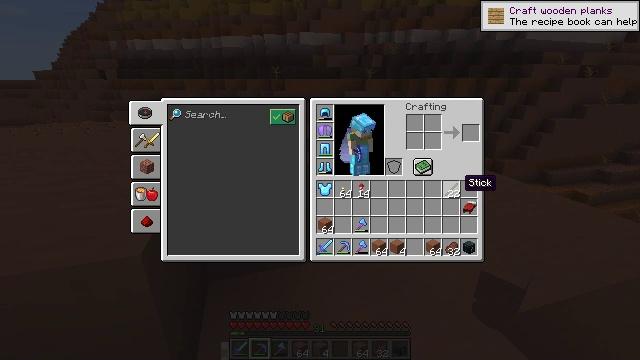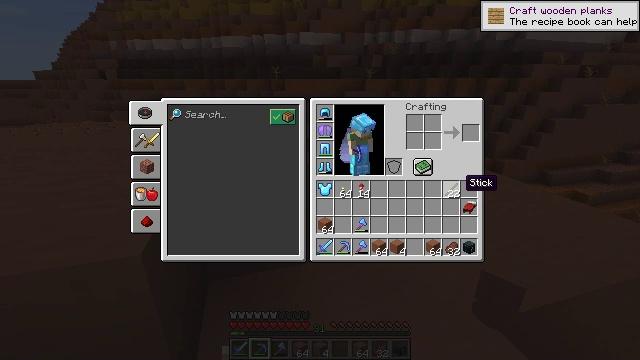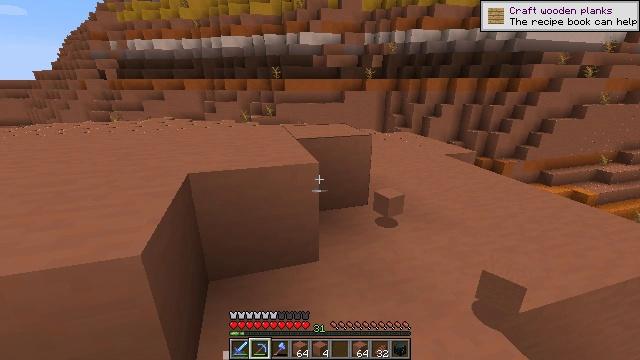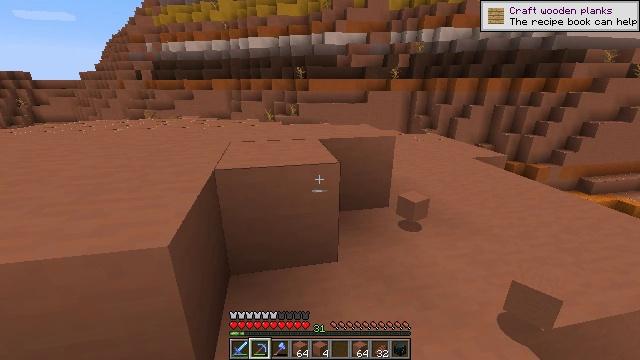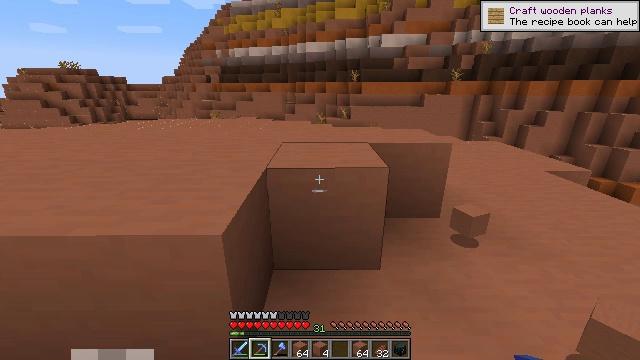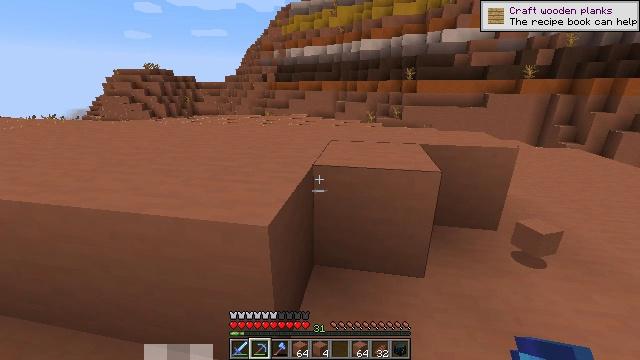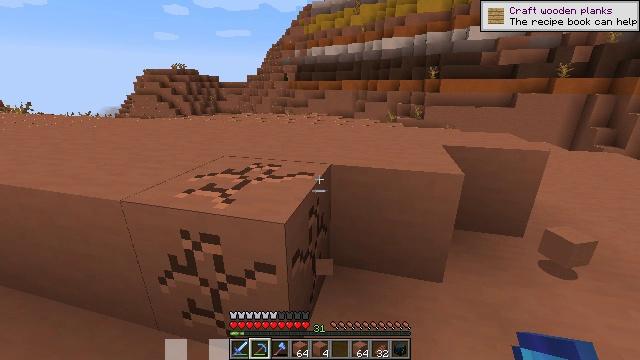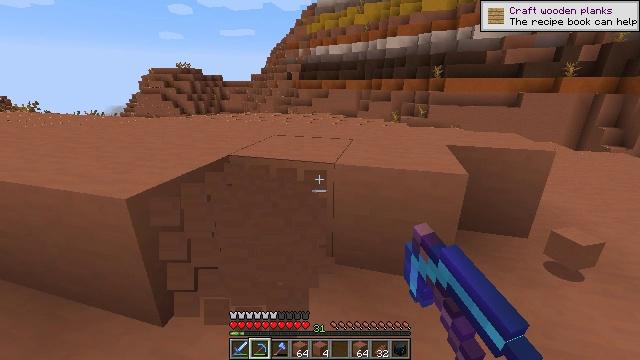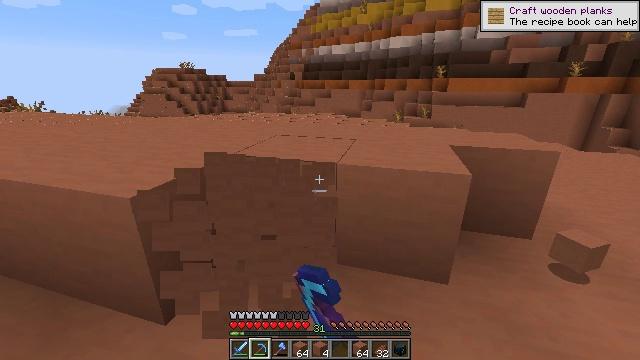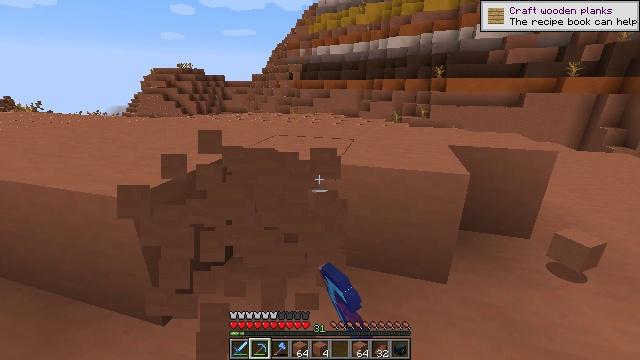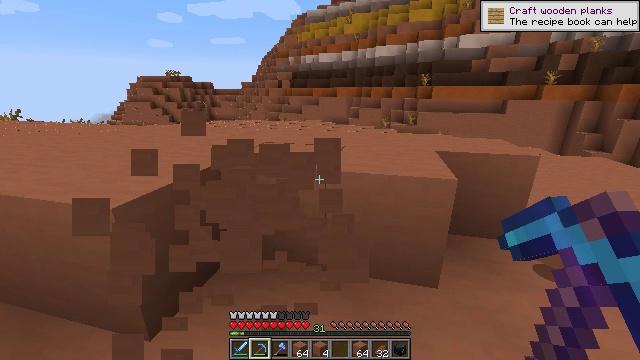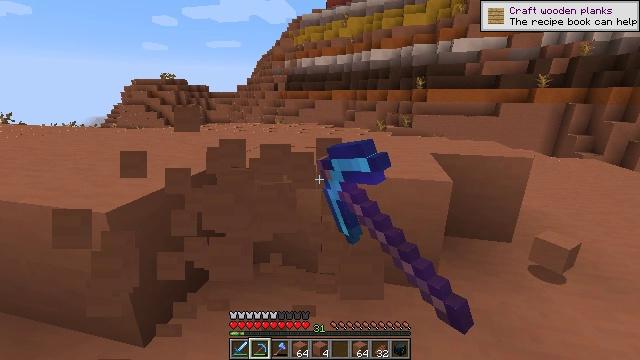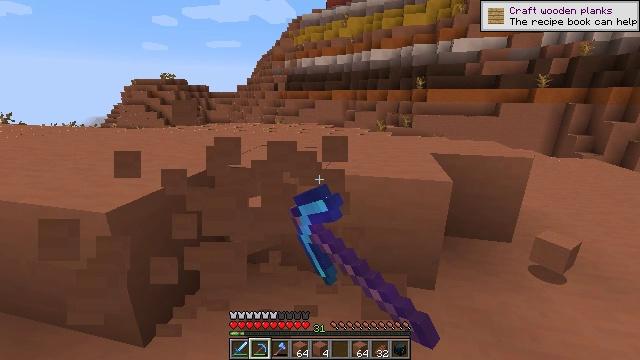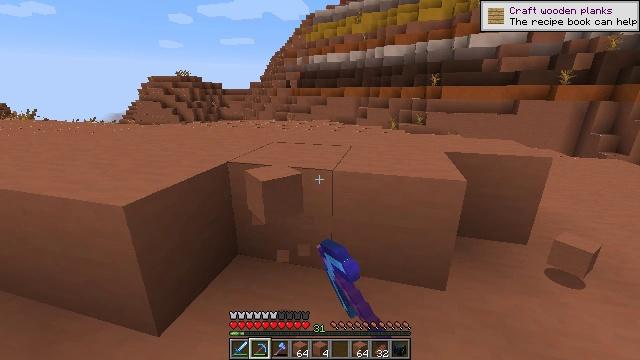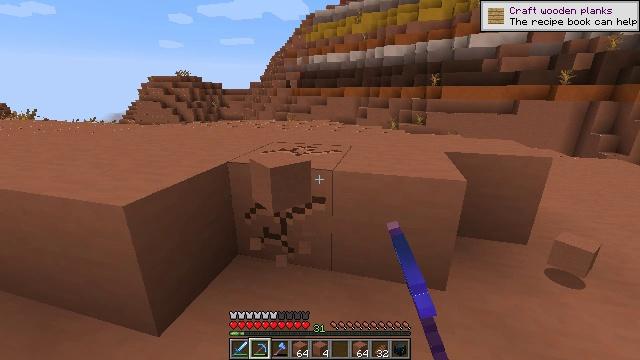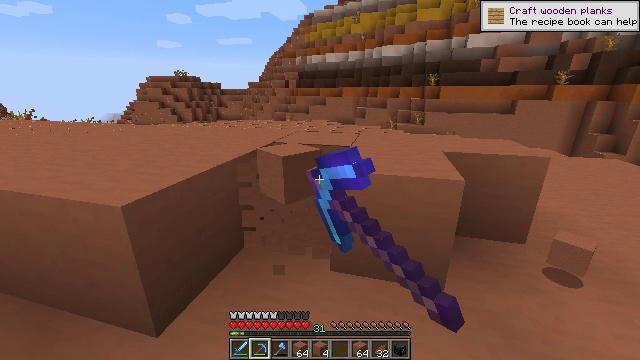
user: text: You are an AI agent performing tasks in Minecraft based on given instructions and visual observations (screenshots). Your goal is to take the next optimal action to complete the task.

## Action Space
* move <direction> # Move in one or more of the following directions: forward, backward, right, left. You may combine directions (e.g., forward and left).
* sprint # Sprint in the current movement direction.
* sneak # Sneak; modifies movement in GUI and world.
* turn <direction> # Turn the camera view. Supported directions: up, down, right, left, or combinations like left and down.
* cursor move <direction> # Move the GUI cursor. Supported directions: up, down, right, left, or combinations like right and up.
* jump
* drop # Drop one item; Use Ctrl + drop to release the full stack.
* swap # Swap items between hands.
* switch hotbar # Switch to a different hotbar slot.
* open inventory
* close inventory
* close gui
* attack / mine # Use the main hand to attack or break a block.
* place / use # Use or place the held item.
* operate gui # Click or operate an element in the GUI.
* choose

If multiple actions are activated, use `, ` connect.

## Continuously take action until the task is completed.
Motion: motion action
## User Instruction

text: Harvest terracotta for building.
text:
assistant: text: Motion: no_op
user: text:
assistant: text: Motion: no_op
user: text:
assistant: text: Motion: turn left, close gui
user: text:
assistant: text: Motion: turn left
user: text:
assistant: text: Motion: turn left
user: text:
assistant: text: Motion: turn left, attack / mine
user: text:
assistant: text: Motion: attack / mine
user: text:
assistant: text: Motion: attack / mine
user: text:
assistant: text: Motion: attack / mine
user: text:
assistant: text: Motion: turn right and up, attack / mine
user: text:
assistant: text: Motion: attack / mine
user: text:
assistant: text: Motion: attack / mine
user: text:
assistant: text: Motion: turn left, attack / mine
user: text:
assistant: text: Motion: attack / mine
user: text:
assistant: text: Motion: attack / mine
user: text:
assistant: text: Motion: attack / mine
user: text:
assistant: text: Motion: attack / mine
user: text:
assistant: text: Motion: attack / mine
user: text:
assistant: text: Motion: move forward, turn right, attack / mine
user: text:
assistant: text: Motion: move forward, turn right, attack / mine
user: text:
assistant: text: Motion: move forward, turn right, attack / mine
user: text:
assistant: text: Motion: move forward, attack / mine
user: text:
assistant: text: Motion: move forward, attack / mine
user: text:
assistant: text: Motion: turn left, attack / mine
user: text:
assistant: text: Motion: turn left, attack / mine
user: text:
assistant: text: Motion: attack / mine
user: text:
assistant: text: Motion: attack / mine
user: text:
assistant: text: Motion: attack / mine
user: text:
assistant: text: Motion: attack / mine
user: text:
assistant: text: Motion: turn right, attack / mine